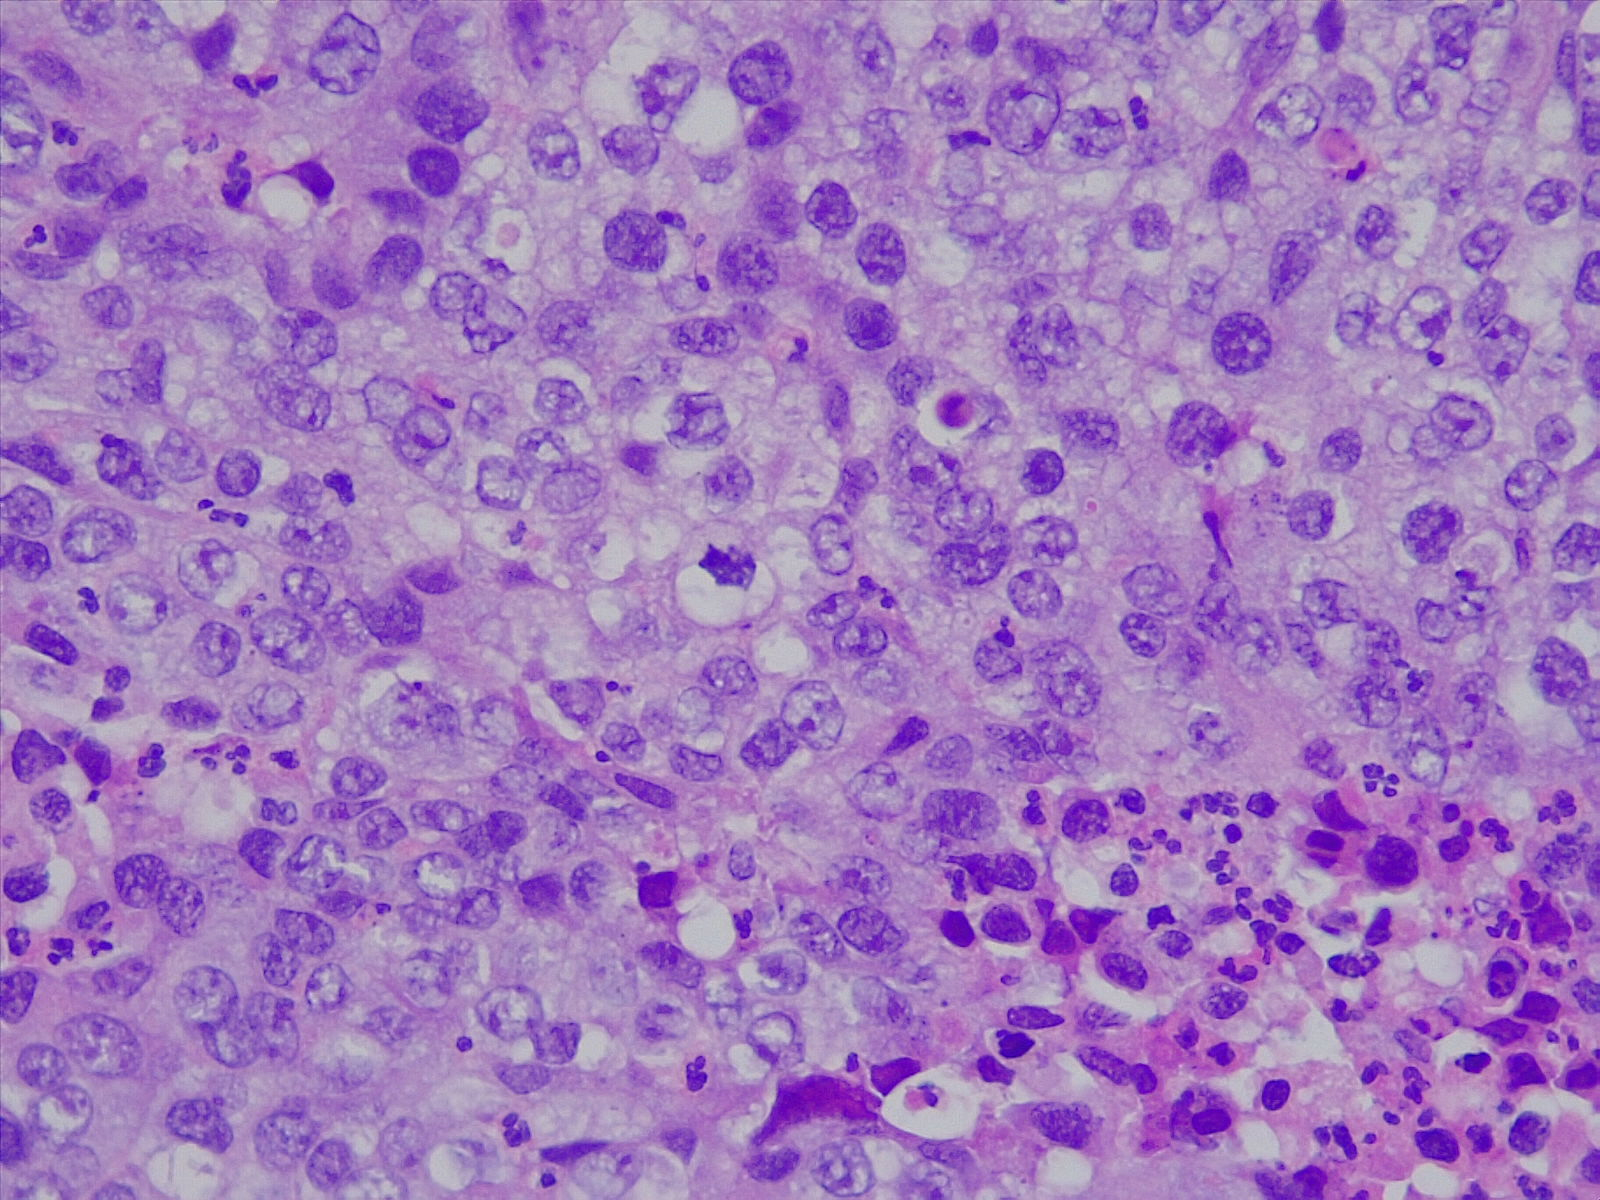
Label: lung squamous cell carcinoma, poorly differentiated